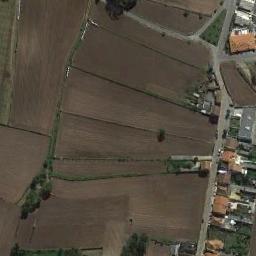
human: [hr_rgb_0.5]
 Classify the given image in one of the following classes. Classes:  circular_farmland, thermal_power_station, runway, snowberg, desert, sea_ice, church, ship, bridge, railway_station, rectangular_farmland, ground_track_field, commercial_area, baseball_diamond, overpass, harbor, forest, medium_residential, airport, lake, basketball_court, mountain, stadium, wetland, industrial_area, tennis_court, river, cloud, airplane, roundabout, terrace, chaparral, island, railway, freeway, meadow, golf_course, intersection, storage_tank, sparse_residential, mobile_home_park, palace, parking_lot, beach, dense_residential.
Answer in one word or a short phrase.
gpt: terrace